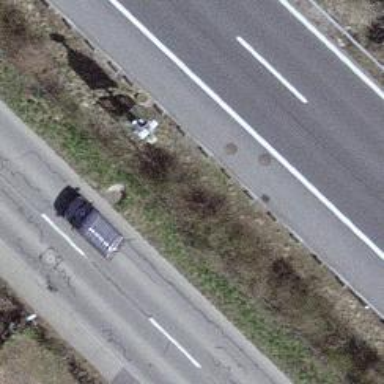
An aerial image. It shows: Street cabinet used for traffic control.